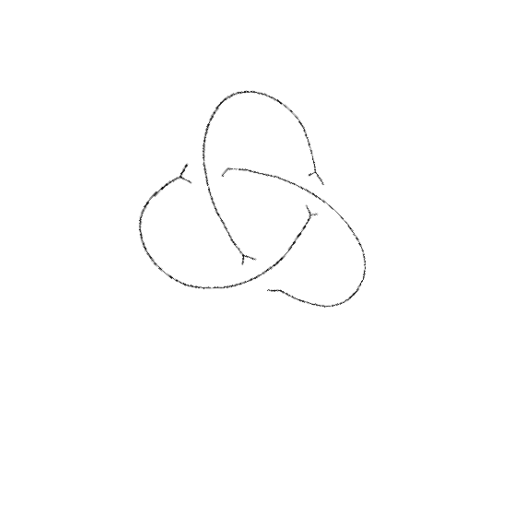
Crossing number: 3